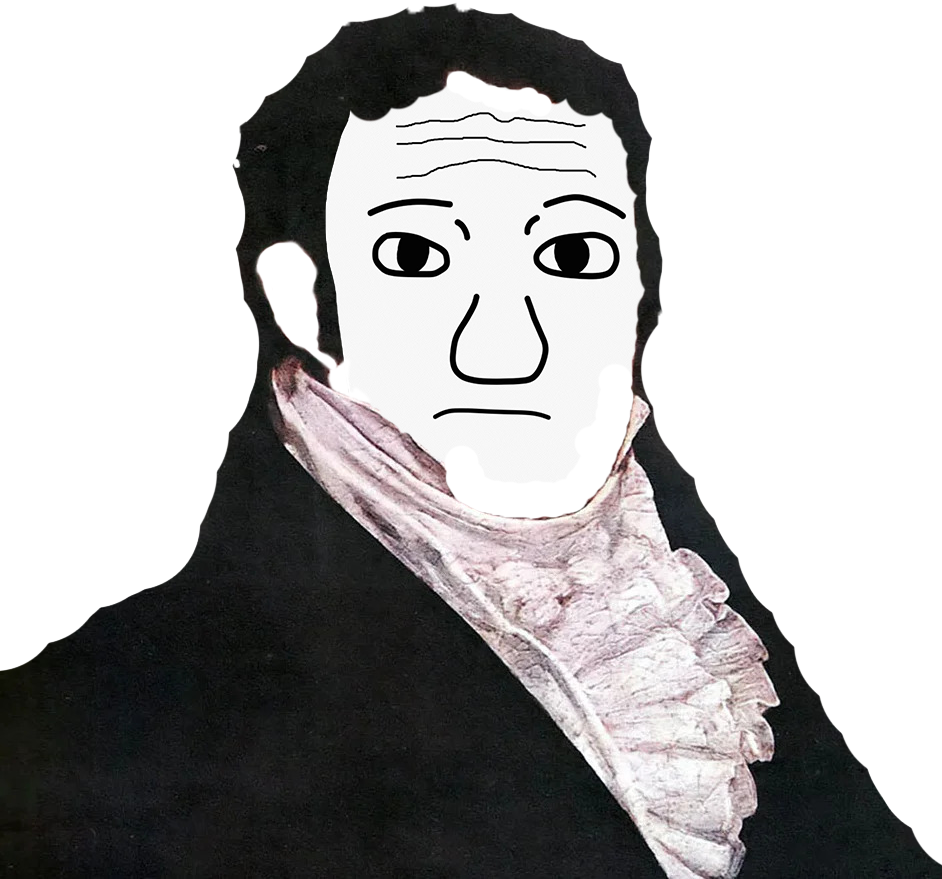
Label: 5_Front_Wojak